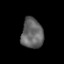
Tissue: prostate
Cell type: Epithelial cells
Senescence score: 0.2957
Nuclear area (px): 640
Mean DAPI intensity: 101.145